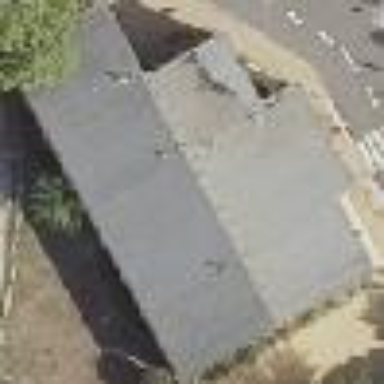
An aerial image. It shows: School building with gabled roof made of eternit material.